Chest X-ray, PA view. Patient: 53 years old, sex M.
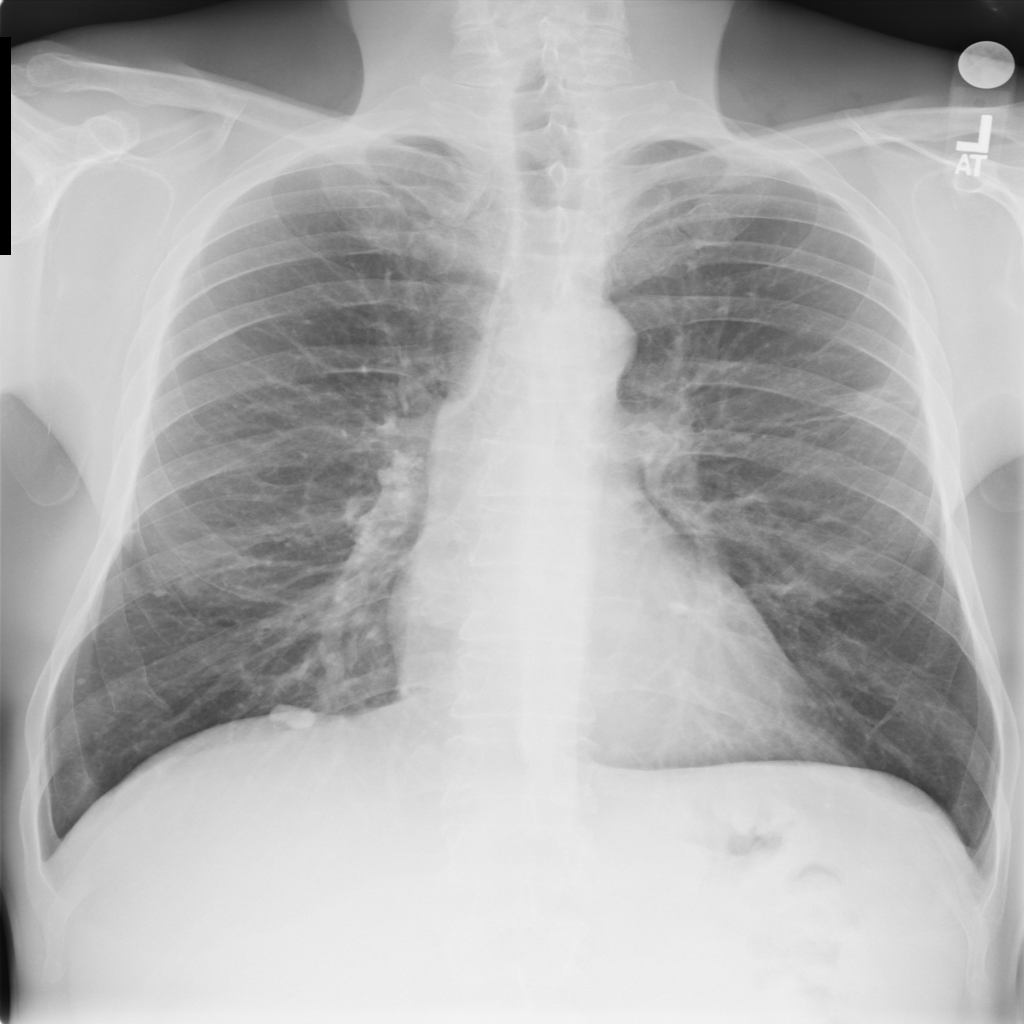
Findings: No Finding